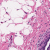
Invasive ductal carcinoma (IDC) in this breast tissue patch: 0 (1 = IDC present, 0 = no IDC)